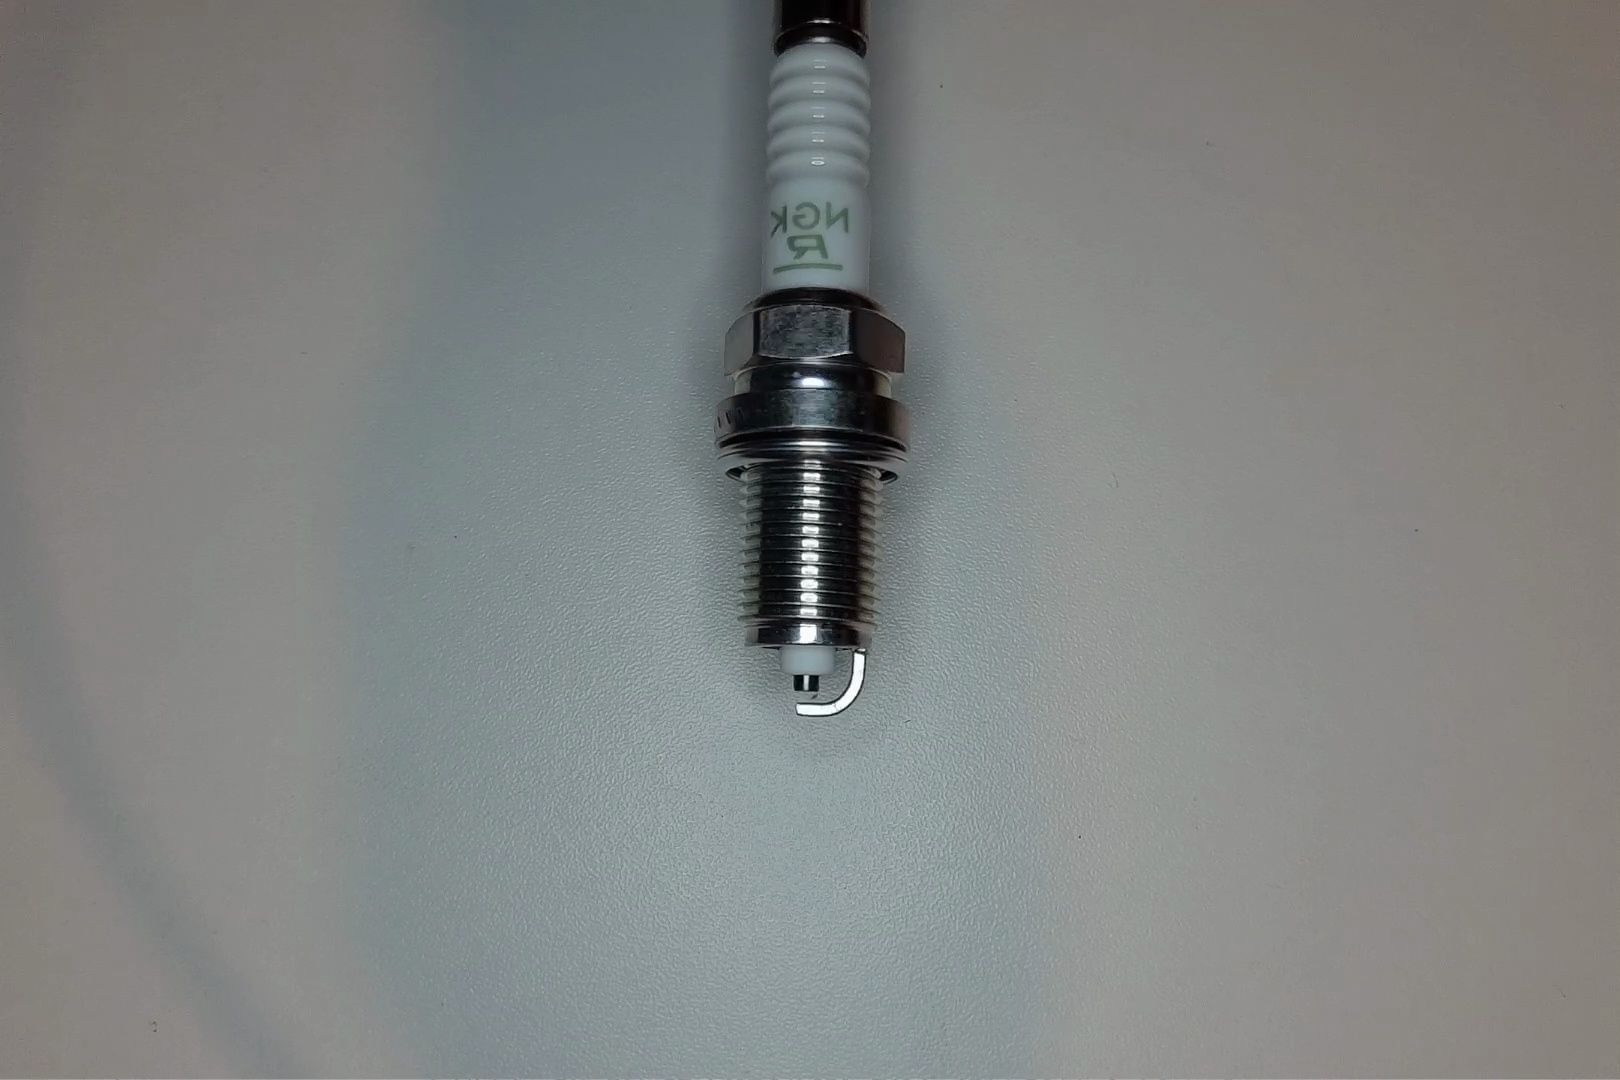
Label: no anomaly